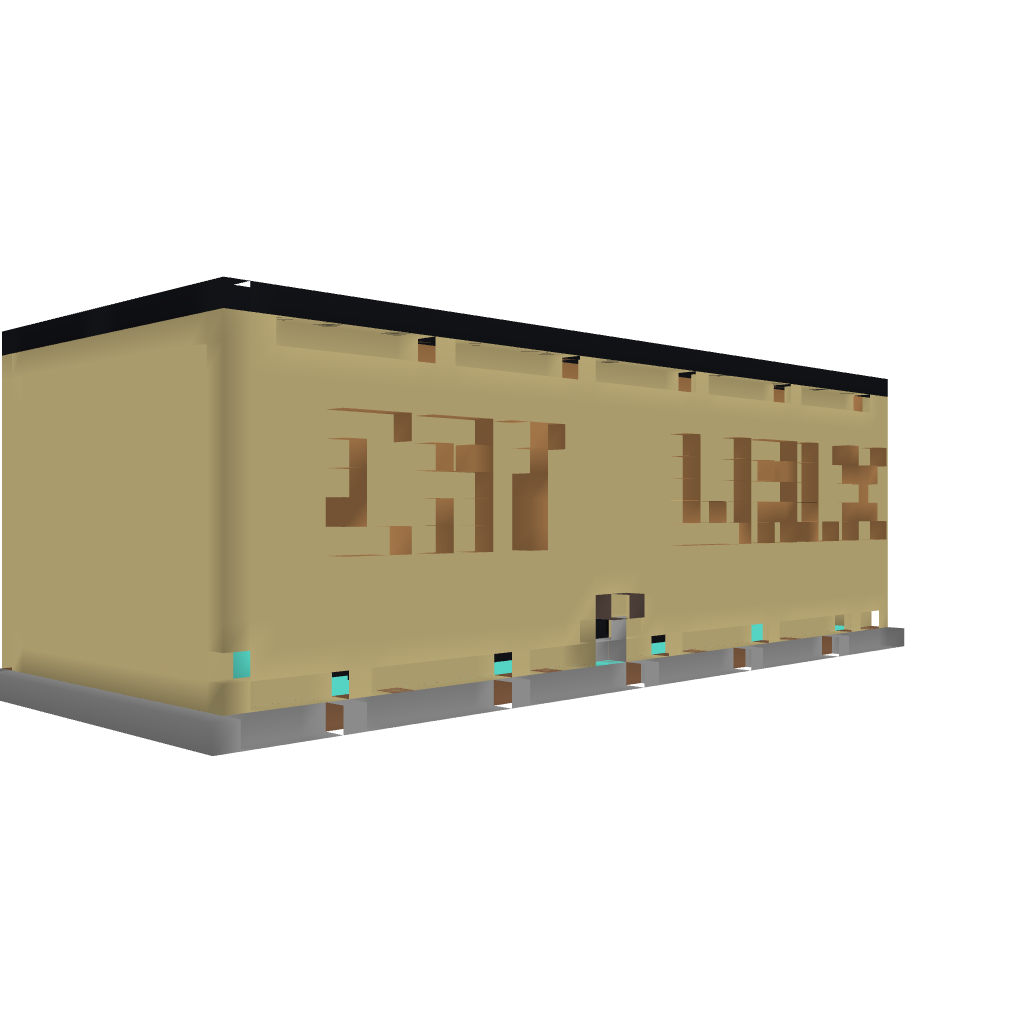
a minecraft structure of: The Cat Walk